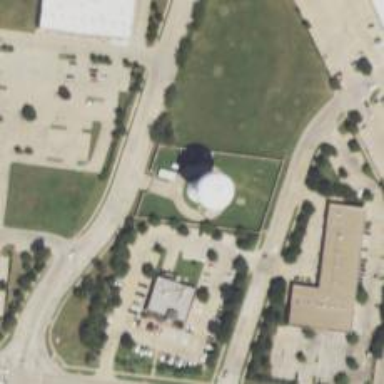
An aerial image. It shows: Water tower that is man-made.